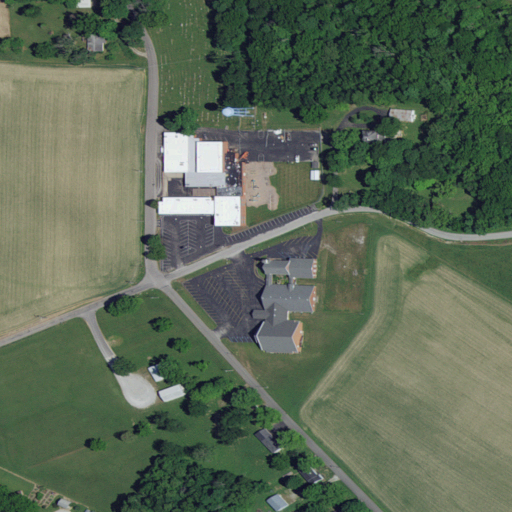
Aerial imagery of ridge(s) in Indiana named Rykers Ridge containing deciduous forest, cultivated crops, pasture, open development, medium intensity development, low intensity development, mixed forest, and high intensity development